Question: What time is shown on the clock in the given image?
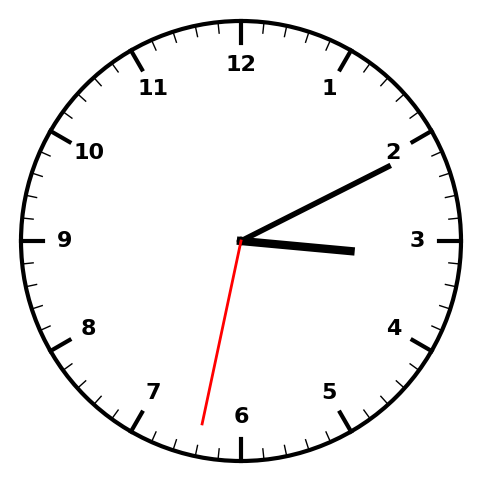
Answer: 03:10:32